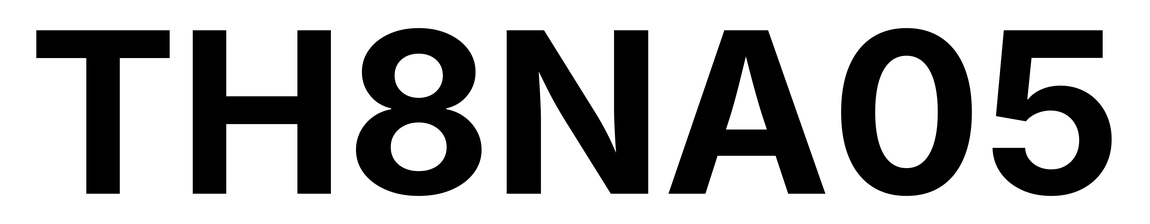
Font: Inter_Bold